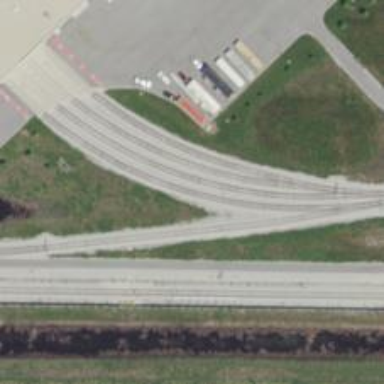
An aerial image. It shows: Rail spur service.